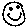
Label: smiley face